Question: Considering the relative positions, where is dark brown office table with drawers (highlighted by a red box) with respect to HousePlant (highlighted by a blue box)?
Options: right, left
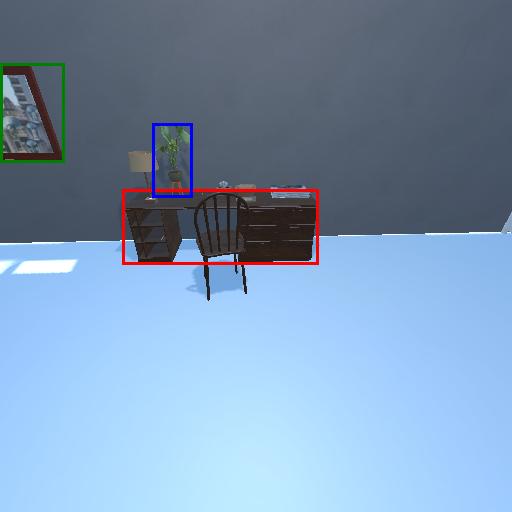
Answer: right